Interaction volume radius: 5 \u00c5
Interaction volume height: 10 \u00c5
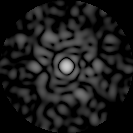
Disorder parameter: 0.7937